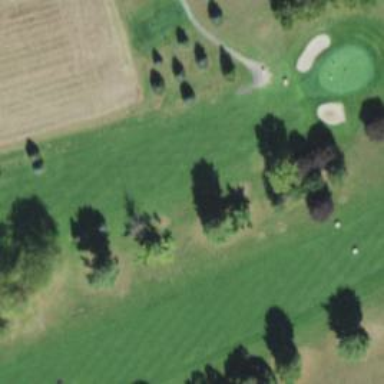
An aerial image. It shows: View of golf hole.